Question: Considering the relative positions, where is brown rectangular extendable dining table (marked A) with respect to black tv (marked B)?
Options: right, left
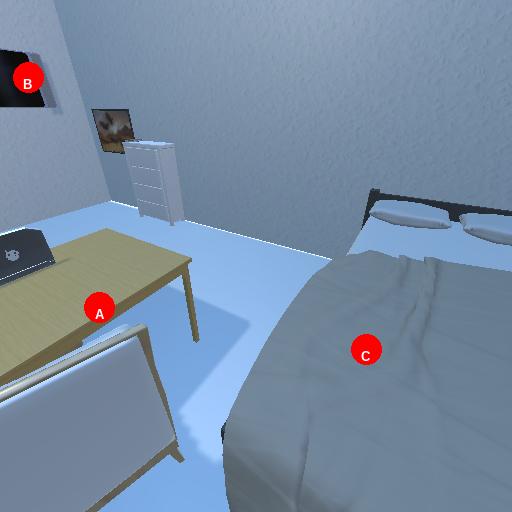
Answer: right